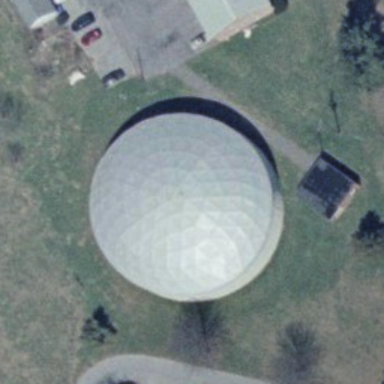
A big storage tank is on the lawn .